Question: I'm using Nimbus Look and Feel, with only 3 changes at its colors:
'''
UIManager.put("nimbusSelection", new Color(164,164,164));
UIManager.put("nimbusSelectionBackground", new Color(214,217,223));
UIManager.put("nimbusSelectedText", Color.BLACK);
'''
My FileChooser looks like this:

So selected file's name appears in white and looks bad, and it also happens for the file type selected at the combobox. I want to change it to Black, but nimbusSelectedText is already black and is not working.
I also had a look at the Nimbus Defaults guide at <URL> and i see no parameter at FileChooser or Combobox to fix this.
Any help identifying the necessary parameters? Thanks
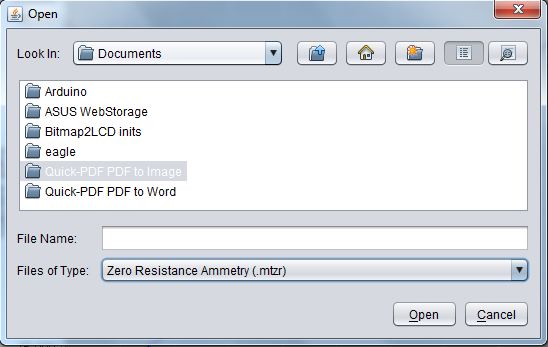
Answer: Well, there is one way possible to do it. You can get the JList from your JFileChooser and modify it:
'''
public boolean getJList(Container c)
{
Component[] cmps = c.getComponents();
for (Component cmp : cmps)
{
if (cmp instanceof JList)
{
modifyJList((JList)cmp);
return true;
}
if (cmp instanceof Container)
{
if(getJList((Container) cmp)) return true;
}
}
return false;
}
private void modifyJList(JList list)
{
// Here you can modify your JList
}
'''
and to use it, just call 'getJList()':
'''
JFileChooser chooser = new JFileChooser();
getJList(chooser);
'''